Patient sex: F
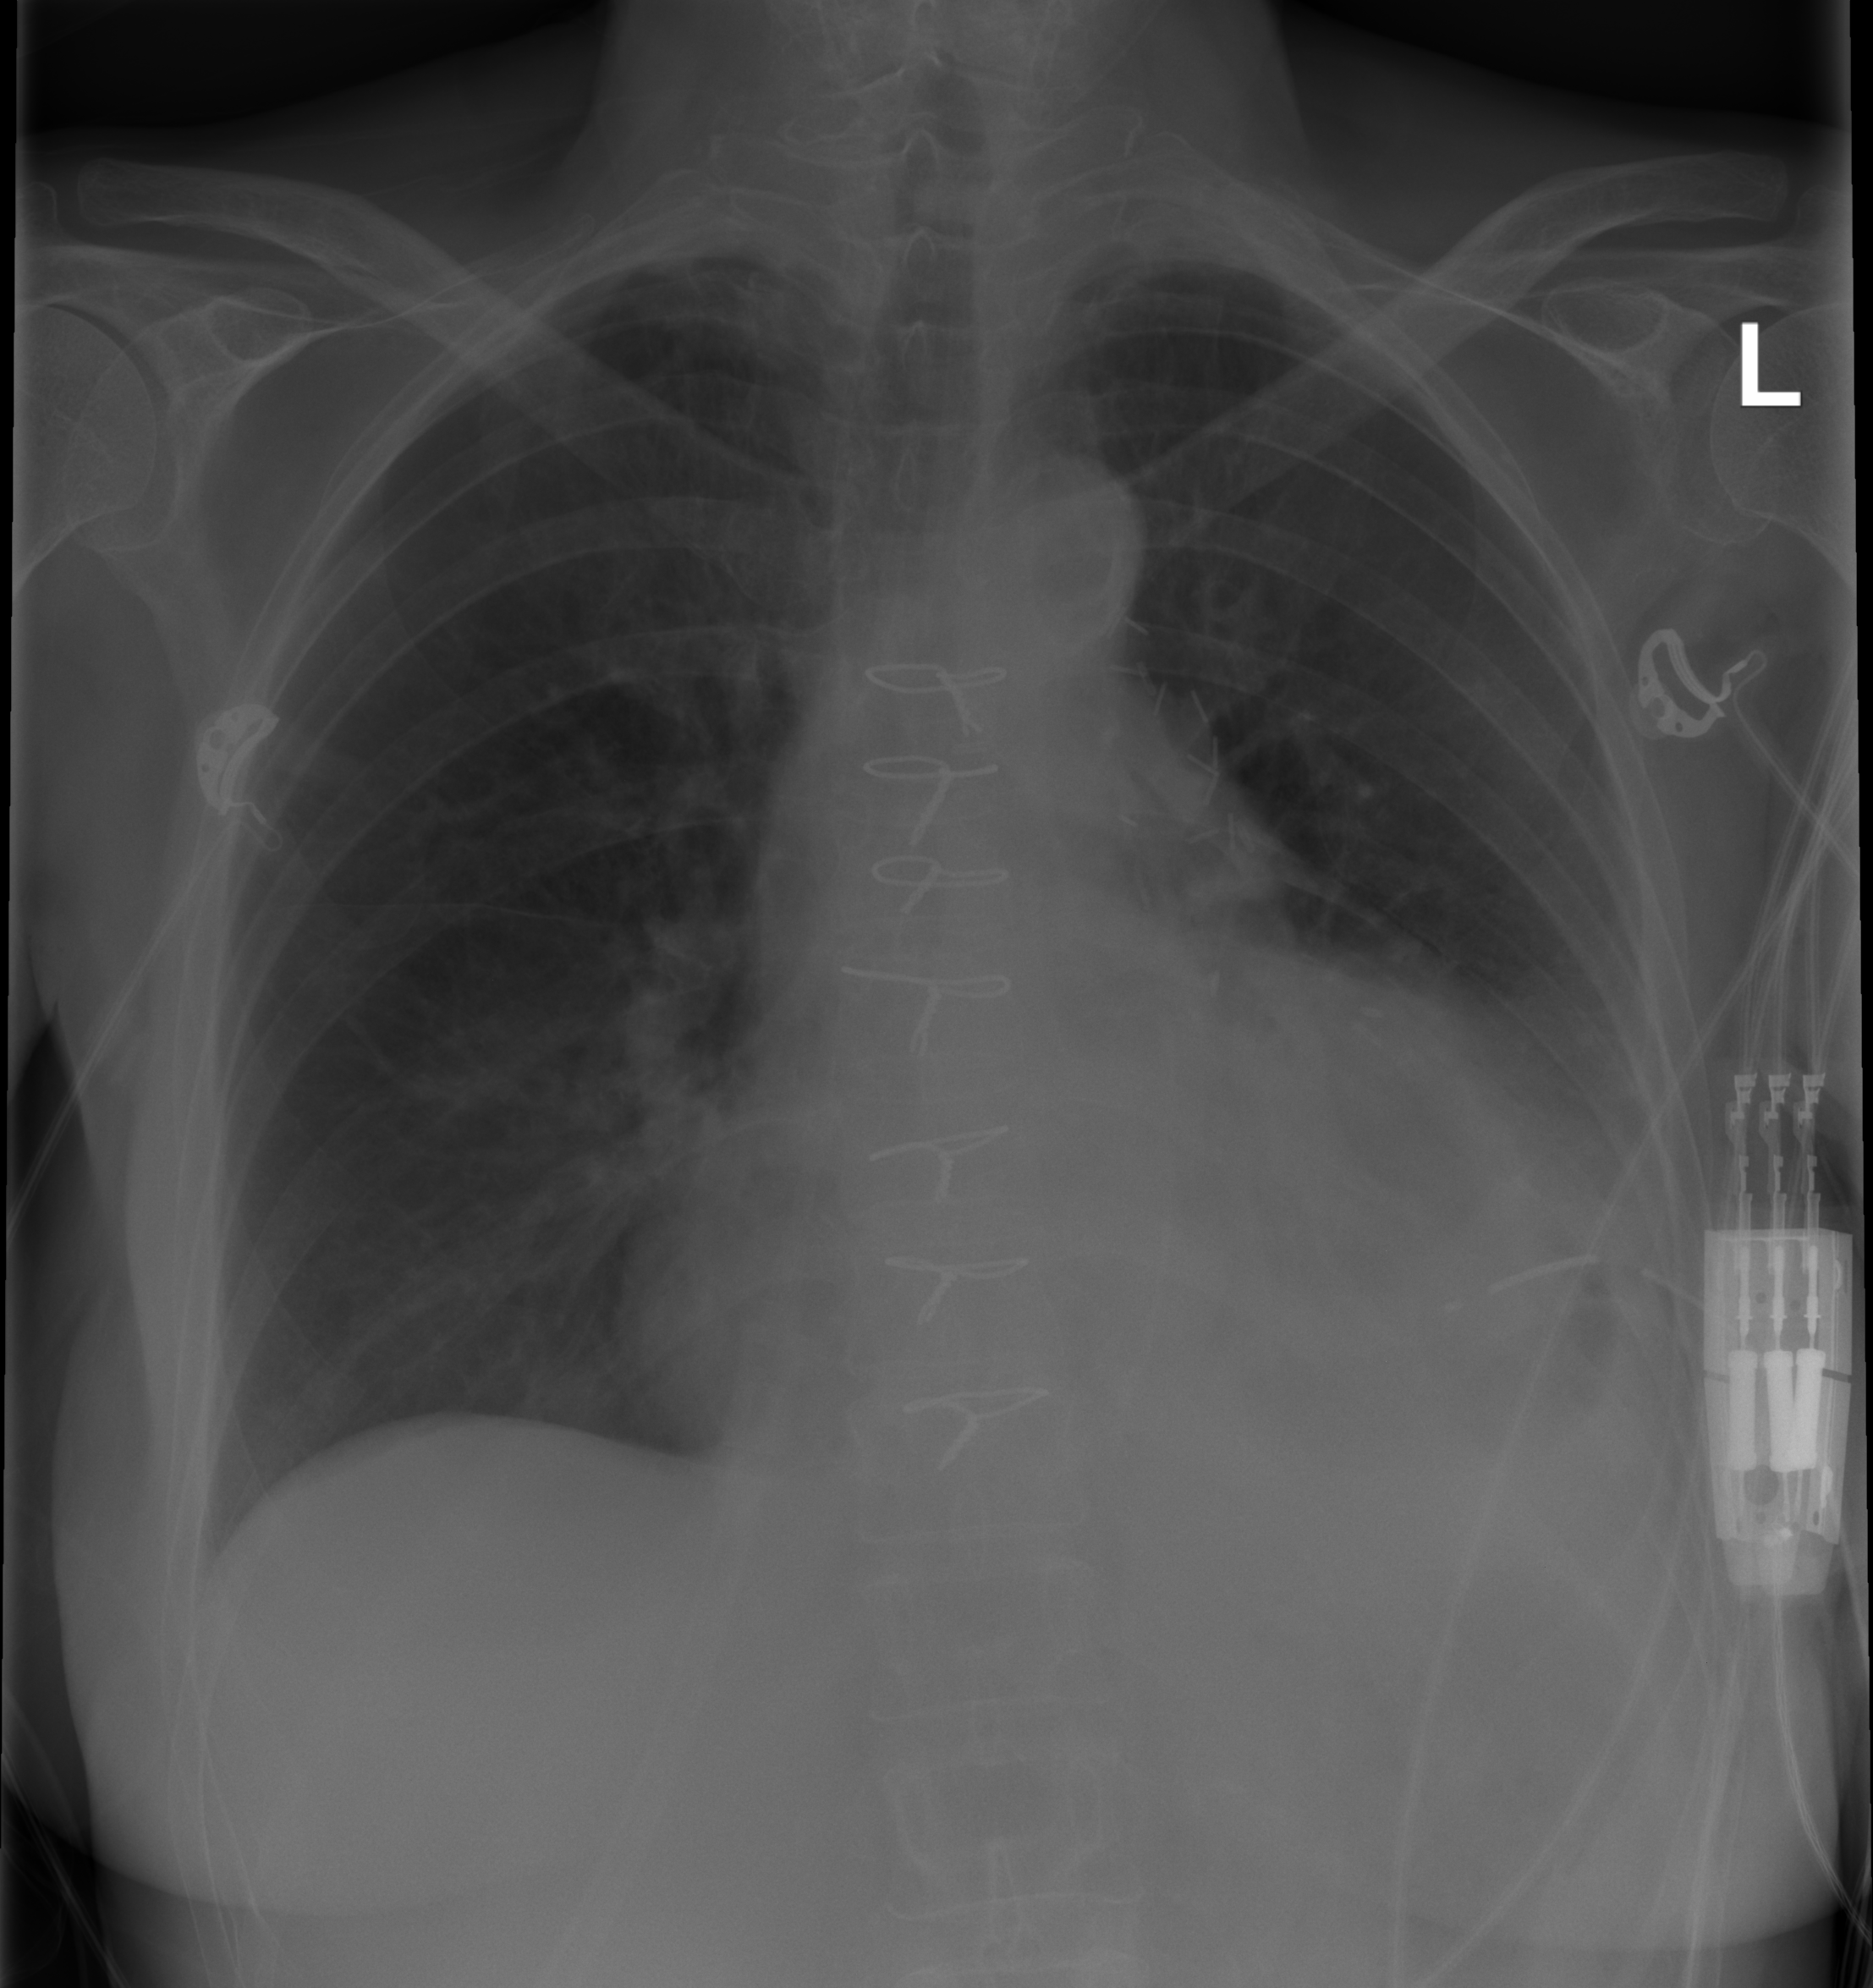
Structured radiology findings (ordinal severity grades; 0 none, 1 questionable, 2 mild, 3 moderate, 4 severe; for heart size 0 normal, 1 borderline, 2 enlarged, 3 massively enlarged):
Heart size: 2
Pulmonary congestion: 2
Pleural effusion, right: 0
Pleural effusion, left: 2
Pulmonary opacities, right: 0
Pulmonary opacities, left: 0
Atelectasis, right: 0
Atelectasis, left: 2